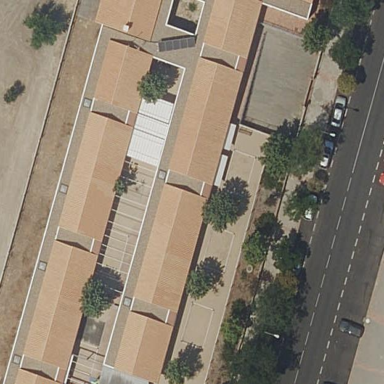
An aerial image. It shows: Kindergarten.